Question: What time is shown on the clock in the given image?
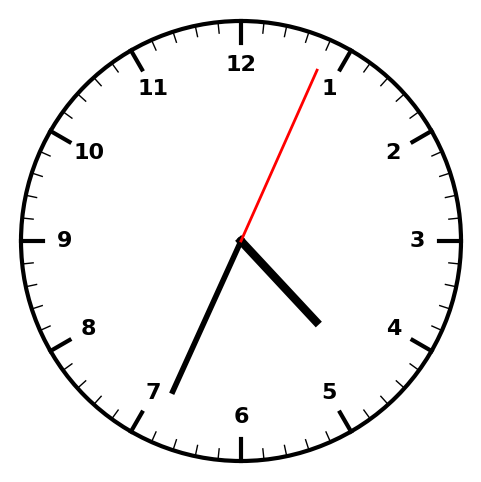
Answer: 04:34:04